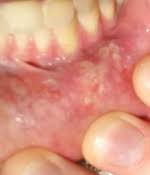
Condition: Mouth Ulcer